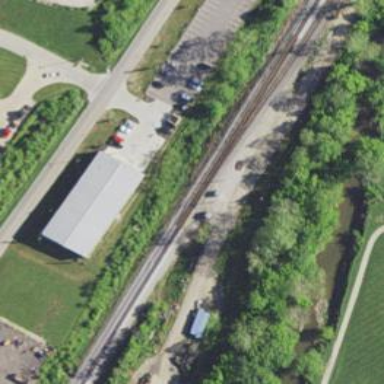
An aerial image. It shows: Railway signal.